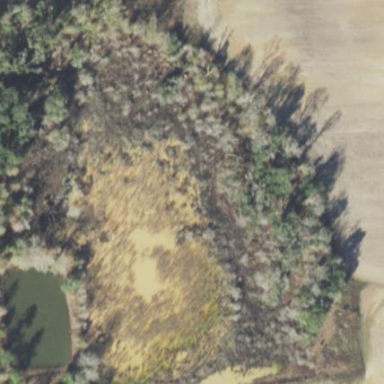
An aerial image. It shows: Marshy wetland area.